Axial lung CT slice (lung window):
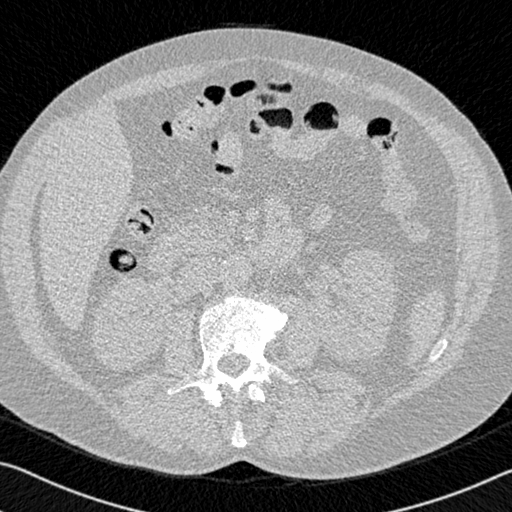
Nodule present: no